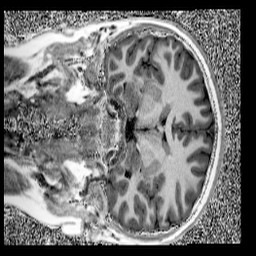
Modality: UNIT1
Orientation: coronal
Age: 11
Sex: male
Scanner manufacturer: siemens
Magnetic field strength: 3 T
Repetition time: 4 s
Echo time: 0.00303 s